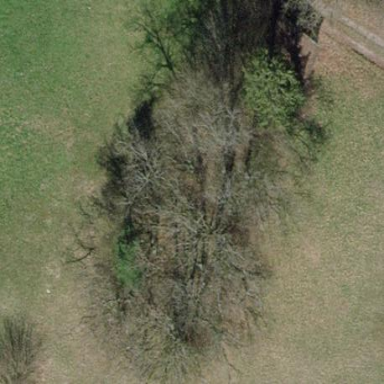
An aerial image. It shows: Forest with mixed types of leaves.